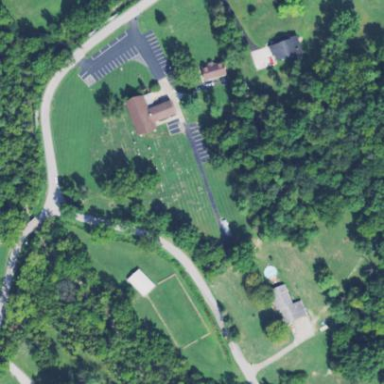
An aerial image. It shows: Cemetery.